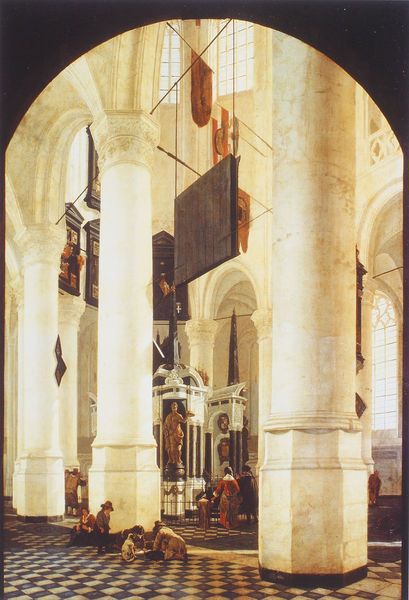
Titel: Nieuwe Kerk with the Tomb of William the Silent
Künstler: Gerard Houckgeest
Institution: Hamburg, Kunsthalle
Schlagwörter: gemälde, mann, schatten, weiß, frauen, menschen, braun, fenster, frau, hell, licht, marmor, männer, pfeiler, säule, säulen, hund, karo, ornament, schachbrett, stein, innenraum, niederlande, gitter, kirche, boden, figur, innen, kind, kinder, oval, skulptur, statue, bogen, fahnen, perspektive, fußboden, fahne, flagge, besucher, figuren, rundbogen, fliessen, tafel, foto, bögen, stütze, gewölbe, torbogen, dom, fliesen, kachel, mosaik, altar, kapitelle, quadrate, wappen, grab, kirchenraum, chor, kapelle, heilige, flaggen, heilig, streben, romanisch, kalkstein, ausstattung, rennaisance, beichtstuhl, 1600, 1550, fhanen